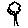
Label: tree